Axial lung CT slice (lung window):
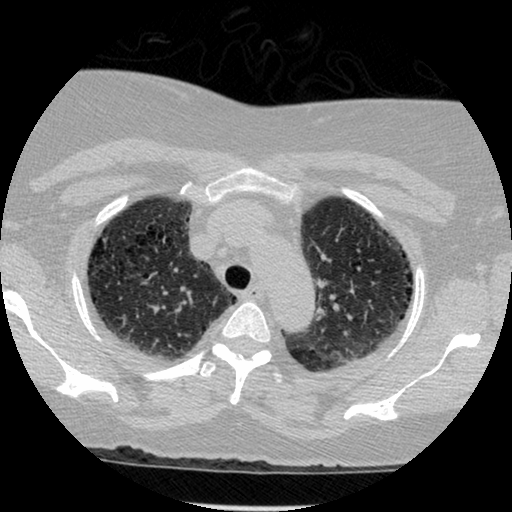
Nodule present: no